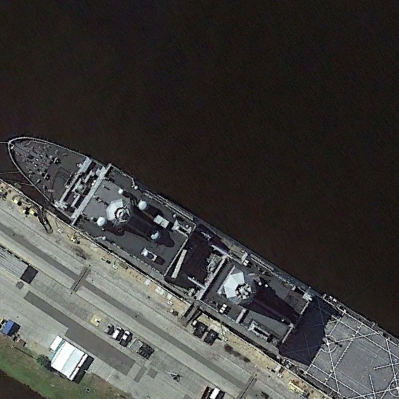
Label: combat